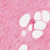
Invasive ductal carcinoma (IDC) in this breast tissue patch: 0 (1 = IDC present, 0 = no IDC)